Question:
I'm looking for a way to block the page from scrolling too far, leaving an empty grey when going too far from where it should stop
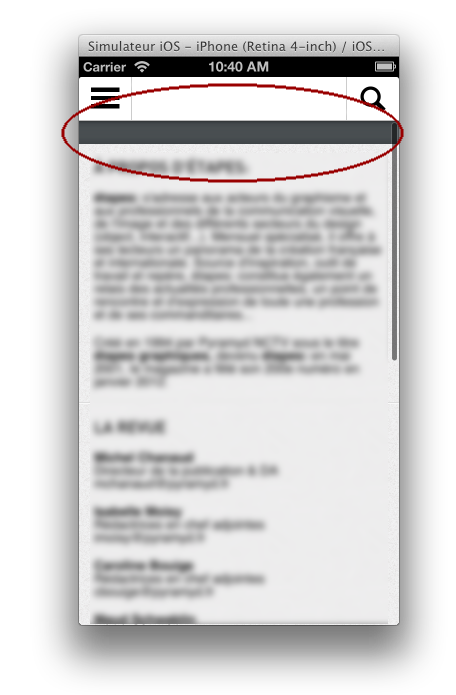
Answer: '''
webView.scrollView.bounces = NO;
'''